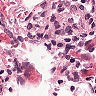
Metastatic tissue present: no